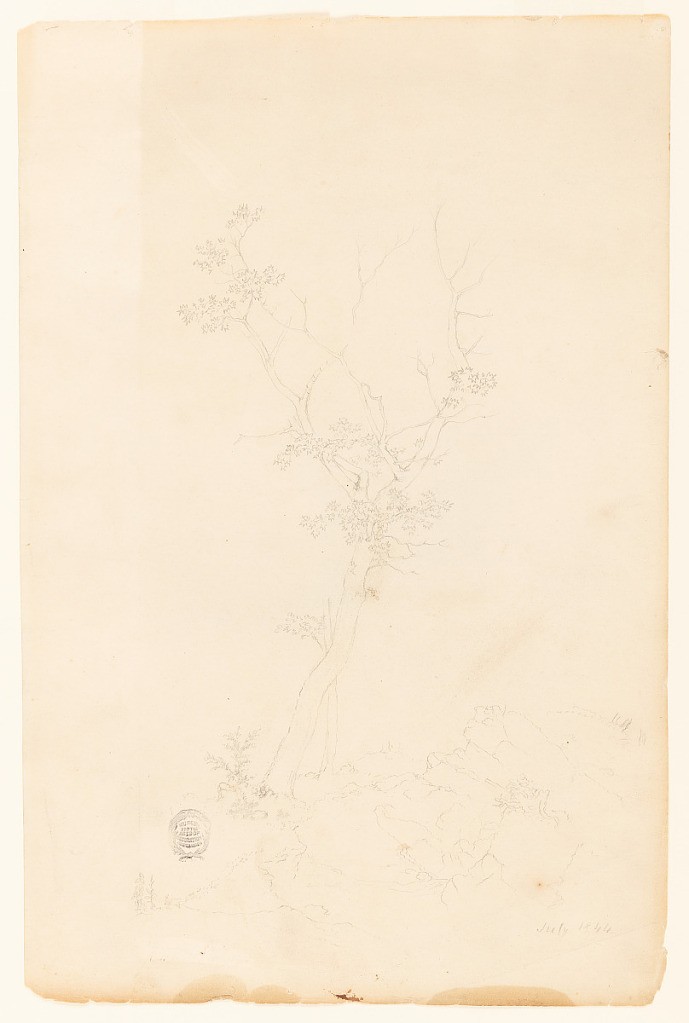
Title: Tree, Catskill, New York
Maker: Frederic Edwin Church, American, 1826–1900
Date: July 1844
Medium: Graphite on tan wove paper
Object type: Drawing
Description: Botanical and landscape showing a view of a deciduous tree in or near Catskill, New York, growing out of rocky, rugged terrain. In the foreground at right, a craggy rock formation emerges from the grounds as vegetation grows in its crevices. At center, the tree grows diagonally to the right. Its two large boughs, which are mostly leafless, split into a "V" as they divide from the trunk. Another, smaller tree behind it is incompletely rendered.